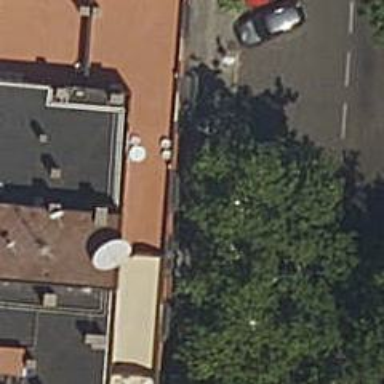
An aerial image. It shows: Telephone amenity.